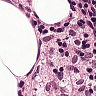
Metastatic tissue present: no